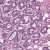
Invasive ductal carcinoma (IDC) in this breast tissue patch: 1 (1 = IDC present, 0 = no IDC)